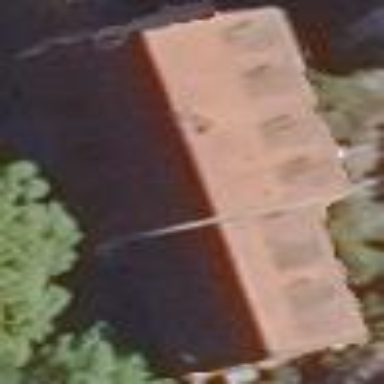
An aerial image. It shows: Kindergarten building.